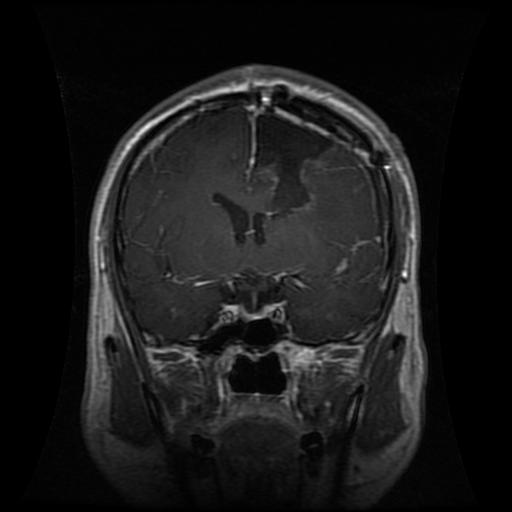
Label: glioma